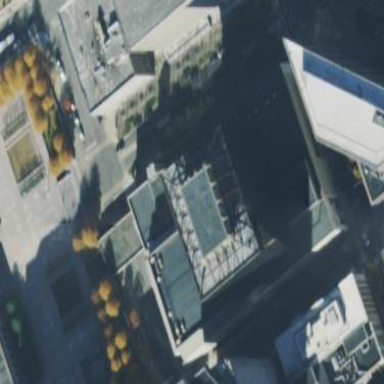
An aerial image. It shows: Building with beige walls and gray tar paper roof.